Question: I know SVG has a '<title>' element. I want to have the title show in multiple lines when the user hovers the mouse over the text. How would I do that?

'''
<text>
hoverthis
<title>one <br/> two<title>
</text>
'''
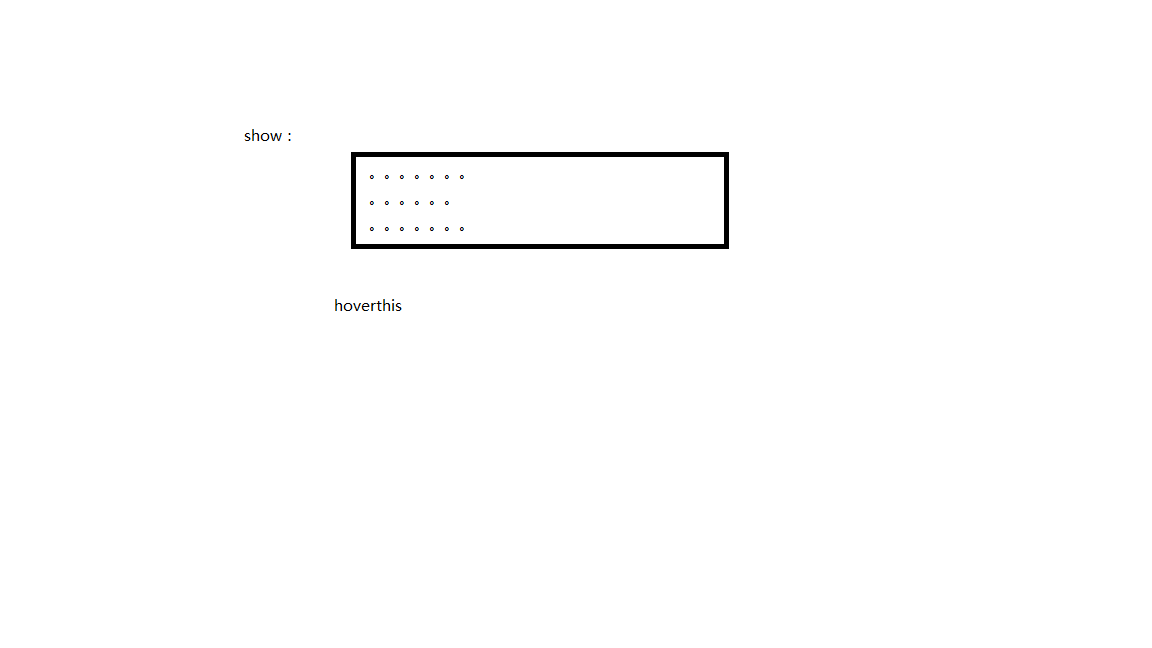
Answer: Use a carriage return.
'''
<svg>
<rect fill="blue" width="100%" height="100%">
<title>one
two</title>
</rect>
</svg>
'''